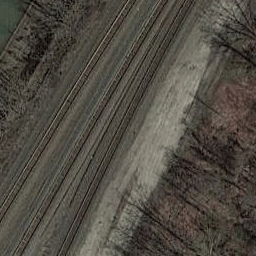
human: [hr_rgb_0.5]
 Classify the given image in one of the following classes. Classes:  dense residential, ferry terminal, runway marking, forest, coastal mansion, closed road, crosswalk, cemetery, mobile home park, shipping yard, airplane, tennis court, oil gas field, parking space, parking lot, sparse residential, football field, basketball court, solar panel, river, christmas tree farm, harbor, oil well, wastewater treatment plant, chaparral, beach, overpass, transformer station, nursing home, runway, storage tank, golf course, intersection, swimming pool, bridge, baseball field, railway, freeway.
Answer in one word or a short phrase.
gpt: railway